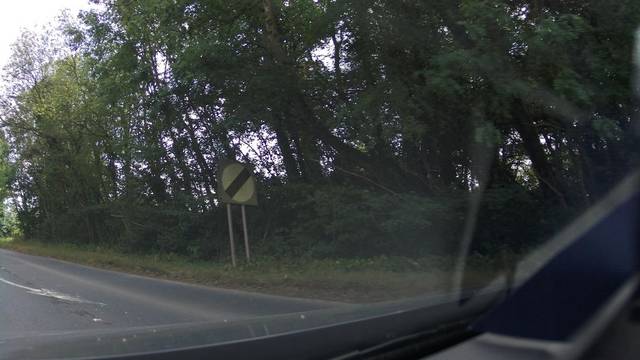
Region: United Kingdom
Coordinates: 51.94, -2.881